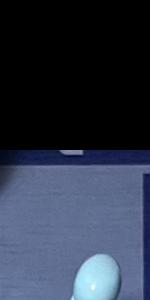
Label: Empty